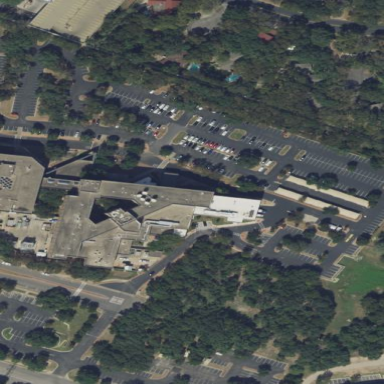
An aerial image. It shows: Hospital providing healthcare services.